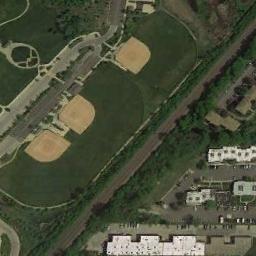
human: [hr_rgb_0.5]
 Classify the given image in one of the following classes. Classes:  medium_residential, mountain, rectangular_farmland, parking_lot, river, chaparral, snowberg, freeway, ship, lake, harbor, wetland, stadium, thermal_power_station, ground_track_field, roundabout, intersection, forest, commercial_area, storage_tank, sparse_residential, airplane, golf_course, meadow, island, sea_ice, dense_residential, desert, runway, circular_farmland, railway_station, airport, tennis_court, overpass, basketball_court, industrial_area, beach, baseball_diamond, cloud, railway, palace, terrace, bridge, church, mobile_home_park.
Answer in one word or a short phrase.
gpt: baseball_diamond